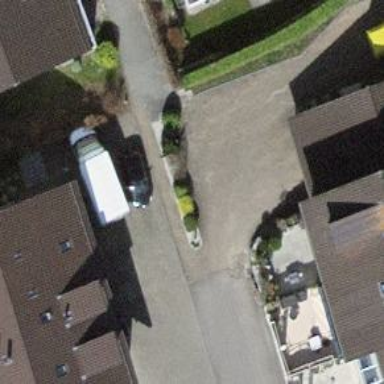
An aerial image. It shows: Alleyway designated as service road.